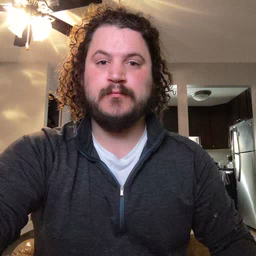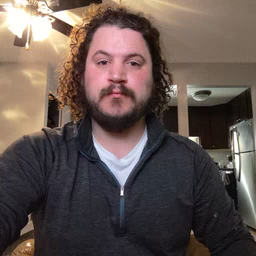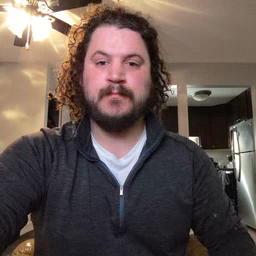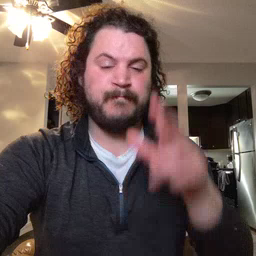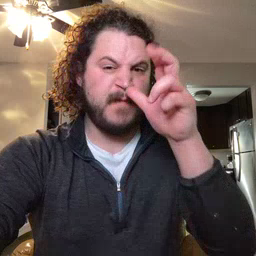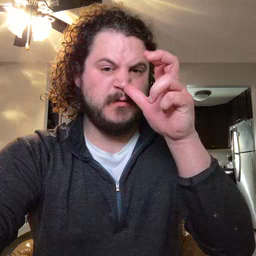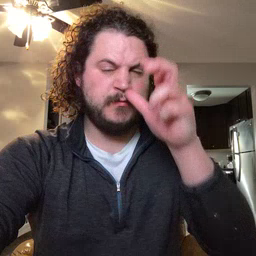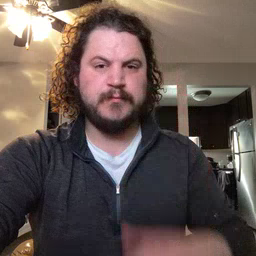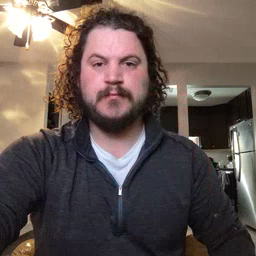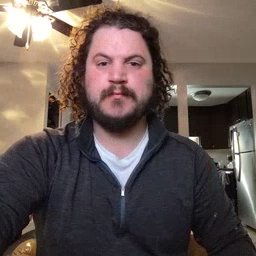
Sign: bug